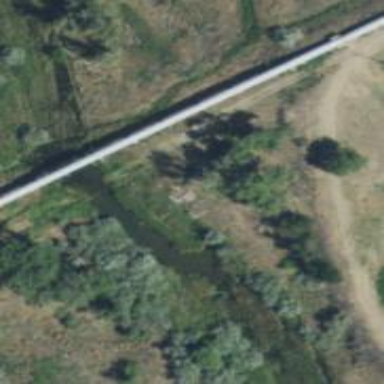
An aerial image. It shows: Aqueduct bridge over culvert tunnel.